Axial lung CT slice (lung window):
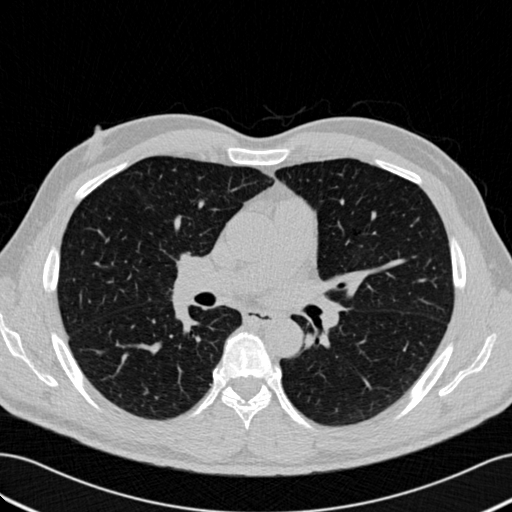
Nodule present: no